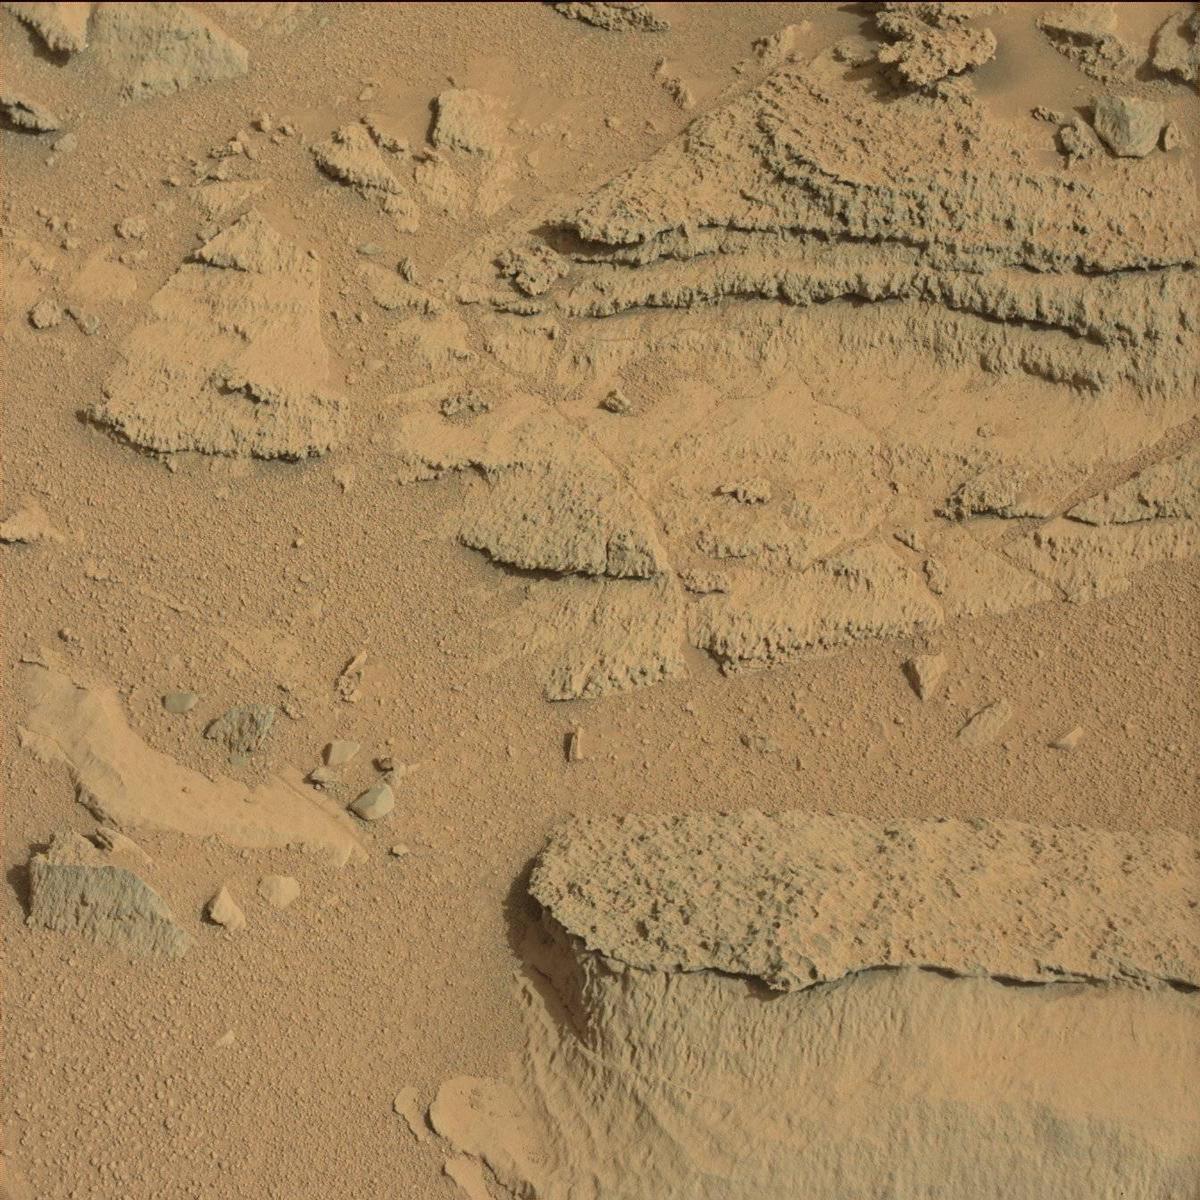
Terrain classes present: Bedrock, Rock, Sand / Soil